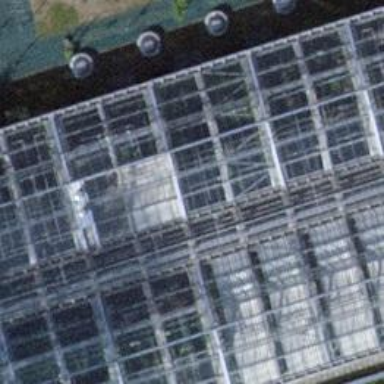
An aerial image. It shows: Greenhouse.